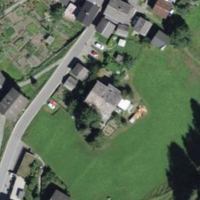
EUNIS habitat code: 55
Species observed at this site:
Leonurus cardiaca
Rubus saxatilis